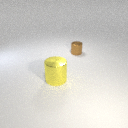
small brown metal cylinder behind large yellow metal cylinder